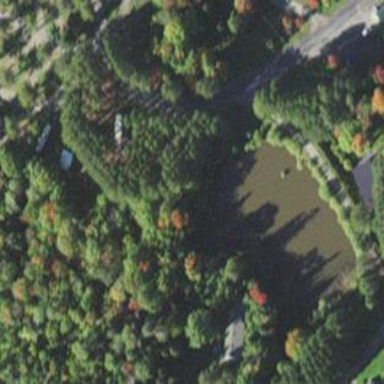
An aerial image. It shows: Pond surrounded by natural water.